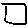
Label: square